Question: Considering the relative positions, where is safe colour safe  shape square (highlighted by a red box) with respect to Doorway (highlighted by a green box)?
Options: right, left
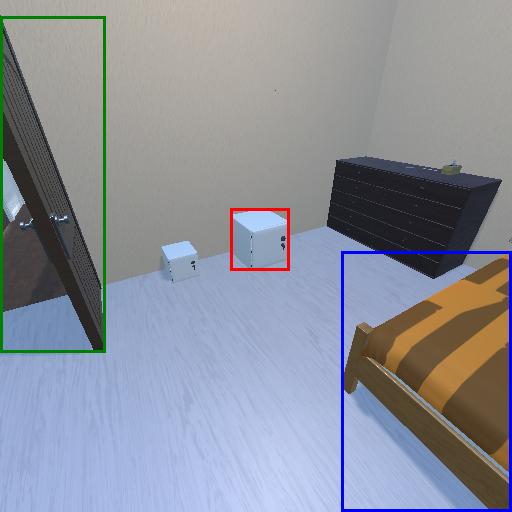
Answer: right